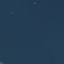
Land use / land cover class: SeaLake